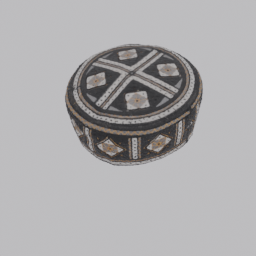
Label: people